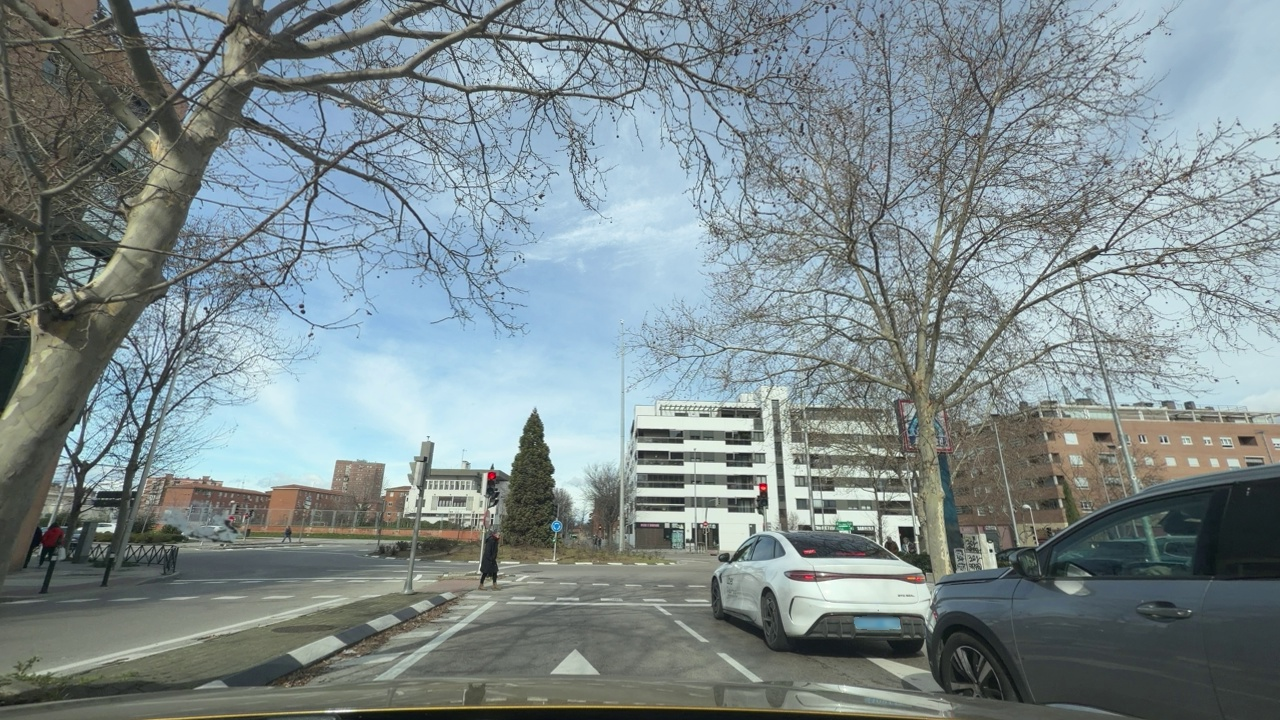
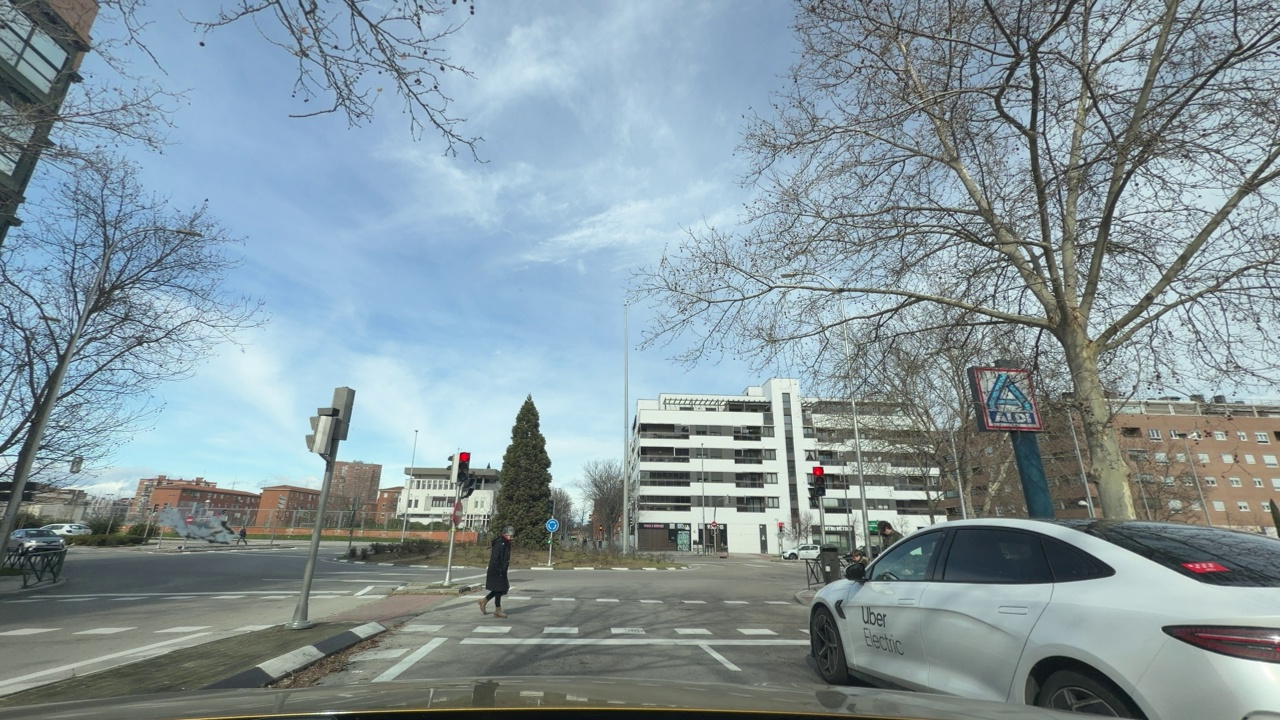
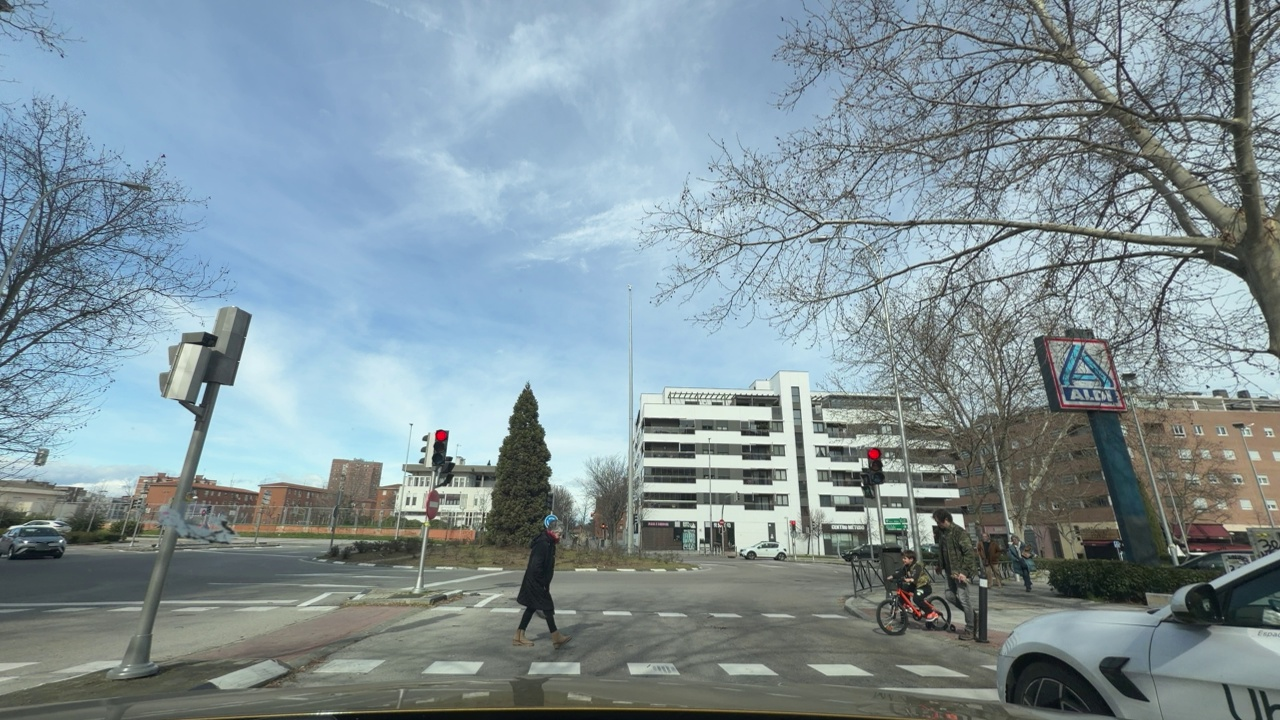
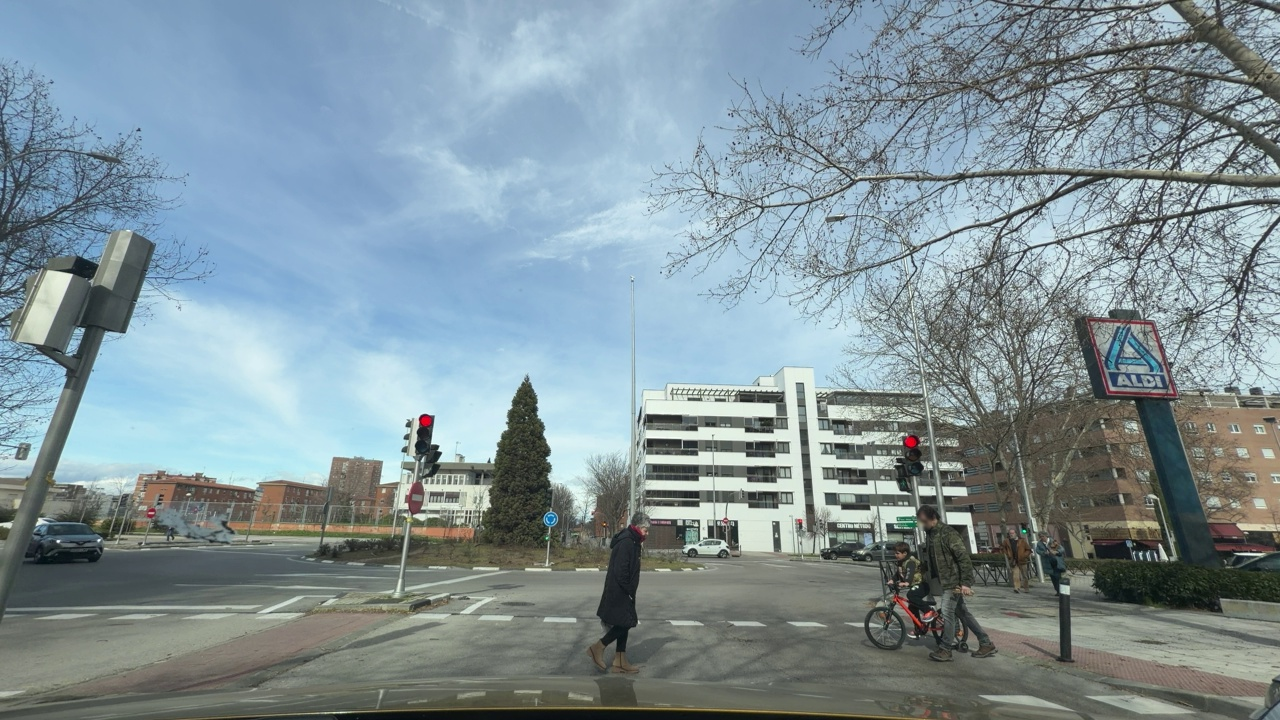
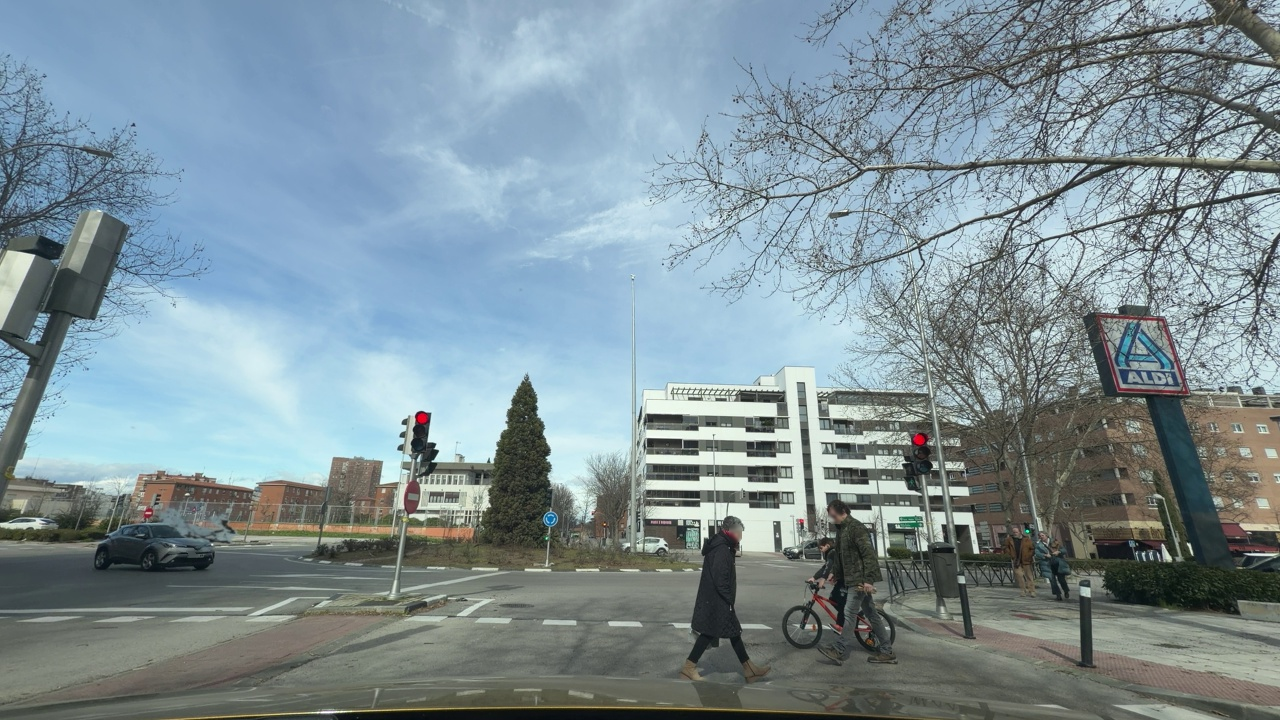
Situation: Traffic light
Question: Do you observe any red traffic light regulating the ego lane?
Answer: Yes
Reasoning: There is a red traffic light ahead of the ego vehicle regulating the ego lane.

Situation: Traffic light
Question: What is the color of the traffic light regulating the ego lane?
Answer: Red
Reasoning: The traffic light shown ahead of the ego vehicle is currently red indicating the ego vehicle must stop to let the pedestrians cross.

Situation: Traffic light
Question: Is the ego vehicle positioned in a dedicated right-turn lane before the traffic light?
Answer: No
Reasoning: The markings in the road indicate the ego lane must be used to continue straight.

Situation: Traffic light
Question: Is the ego vehicle positioned in a dedicated left-turn lane before the traffic light?
Answer: No
Reasoning: The markings in the road indicate the ego lane must be used to continue straight.

Situation: Traffic light
Question: Are multiple traffic lights regulating the ego direction of travel displaying different colors simultaneously?
Answer: No
Reasoning: Multiple traffic lights can be seen in the ego direction but they are showing the same color currently.